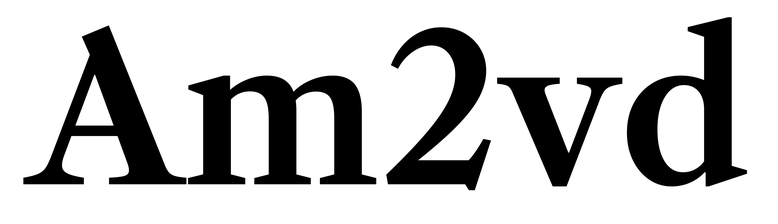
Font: LibreCaslonText_SemiBold